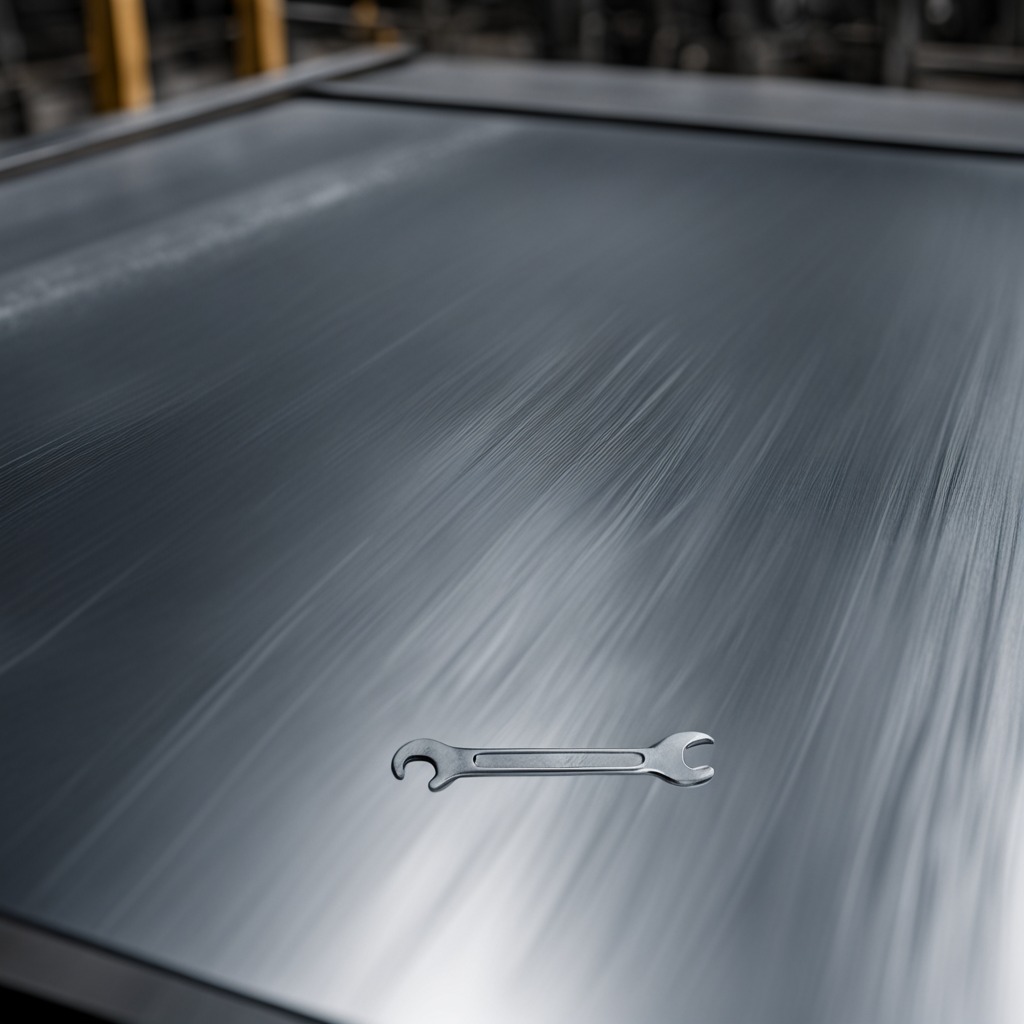
An wrench is lying on the cold steel table in a mining workshop.